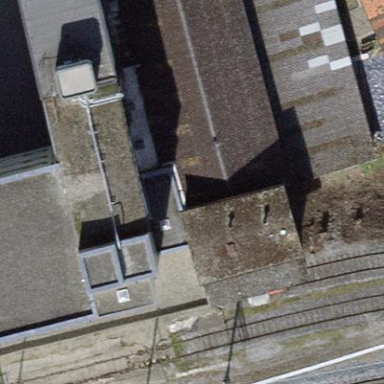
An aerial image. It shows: Building with flat roof.